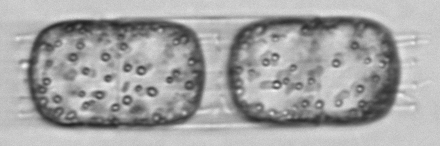
Label: Stephanopyxis